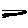
Label: line